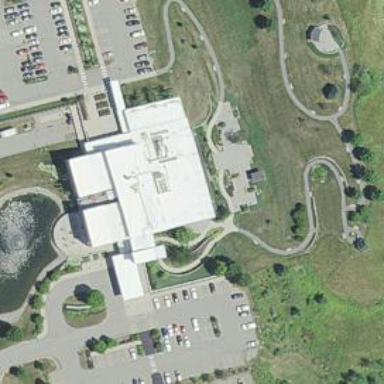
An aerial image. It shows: Healthcare clinic.